Aerial crown-view tile of a tropical tree (Barro Colorado Island, Panama), acquired 20240813:
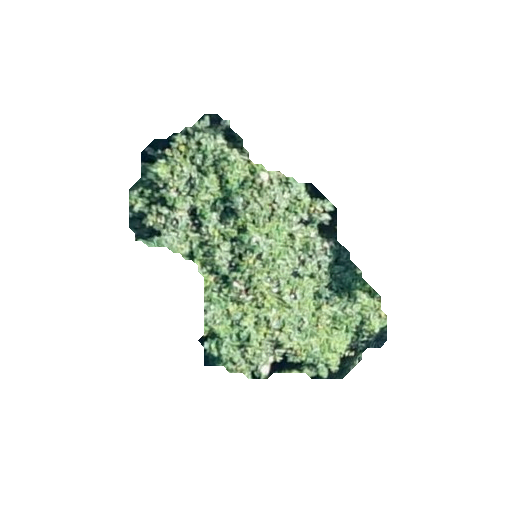
Species: Cecropia insignis
GBIF accepted scientific name: Cecropia insignis
Crown area: 60.352 m²